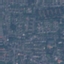
Land use / land cover class: Residential